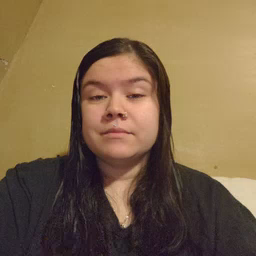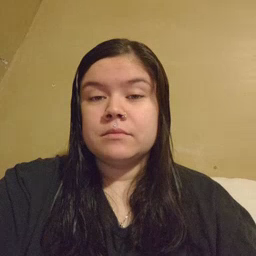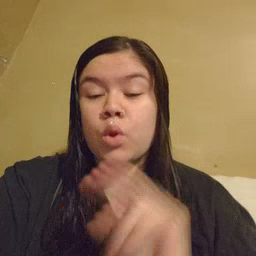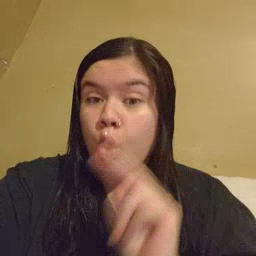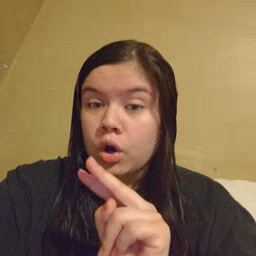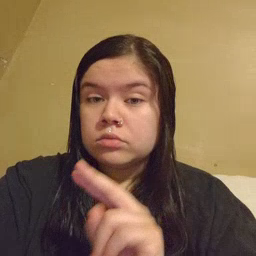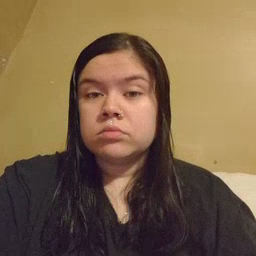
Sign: look